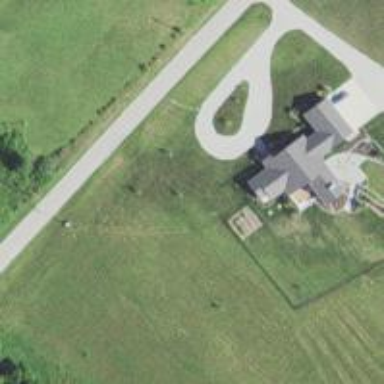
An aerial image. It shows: Driveway leading to service road.